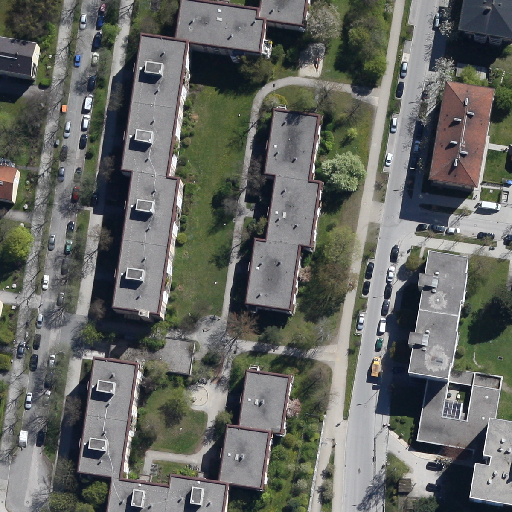
Referring expression: impervious surface